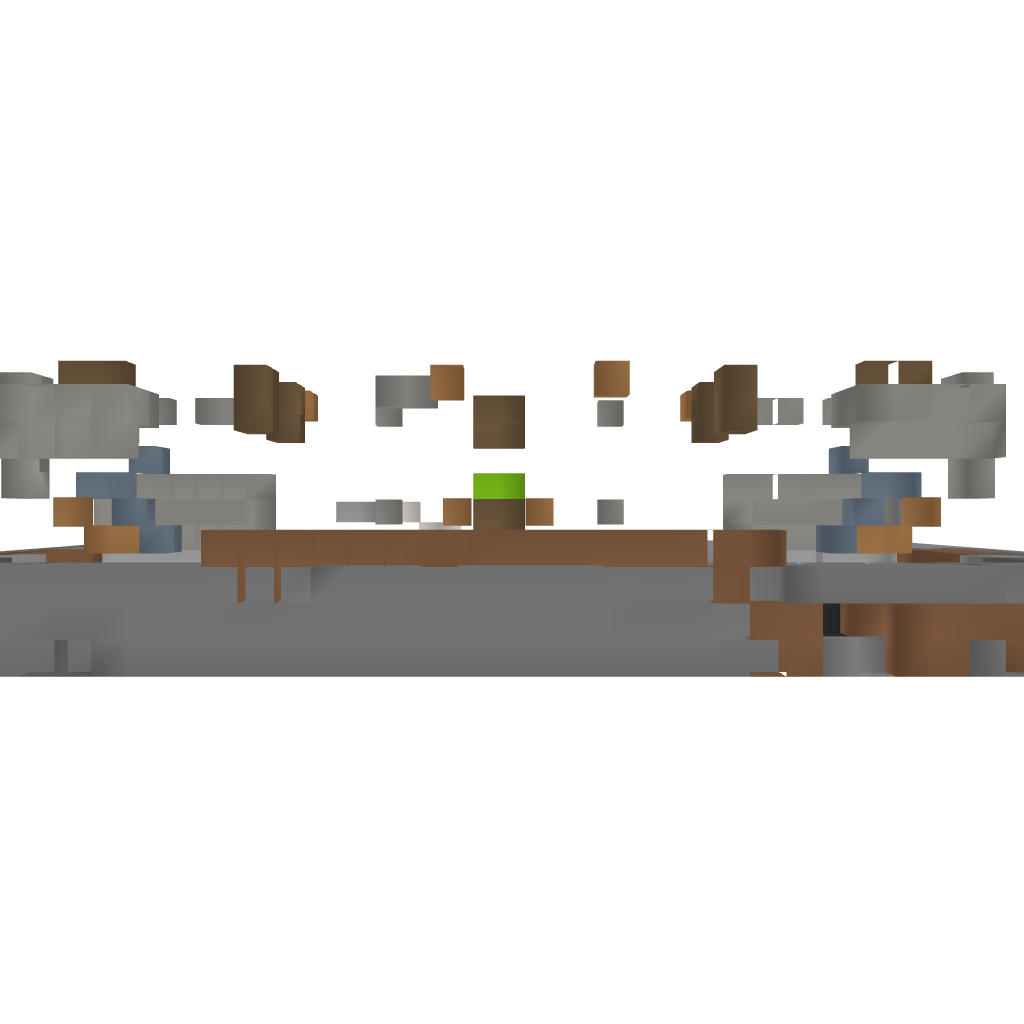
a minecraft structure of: Modern House